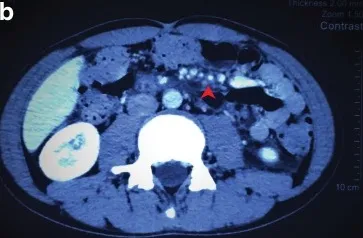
(a, b) Abdominal CT showing pancreatic duct stones in the body of pancreas with multiple high density calcifications in the head of pancreas. ; pancreatic duct stones CT, computed topography.
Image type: radiology (ct)